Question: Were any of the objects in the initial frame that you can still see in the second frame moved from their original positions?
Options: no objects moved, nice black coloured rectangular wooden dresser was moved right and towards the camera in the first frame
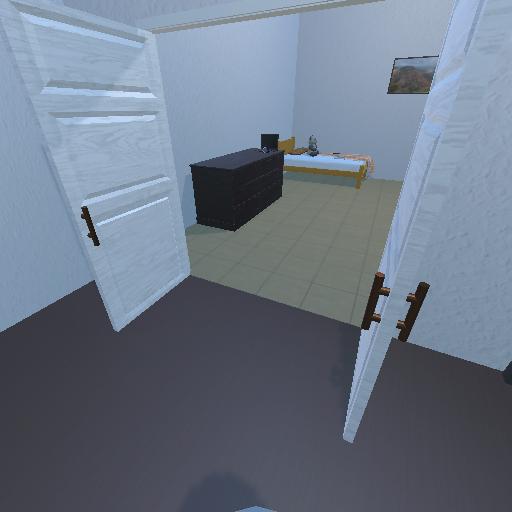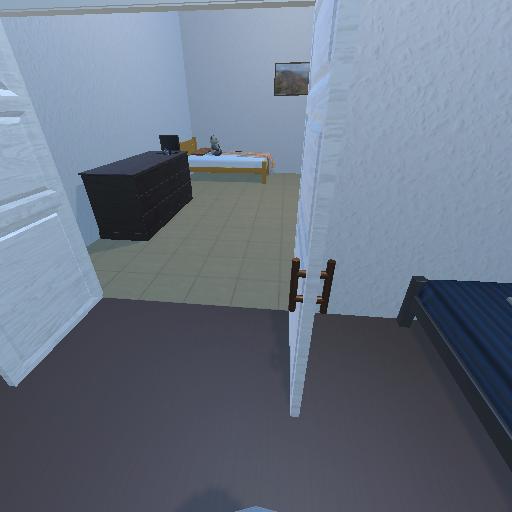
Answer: no objects moved